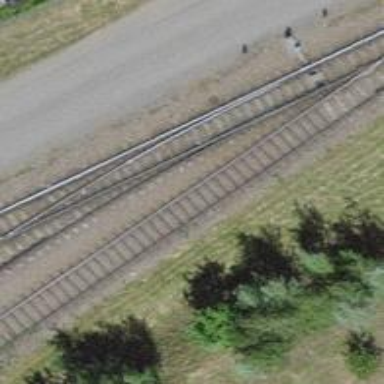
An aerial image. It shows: Railway switch.